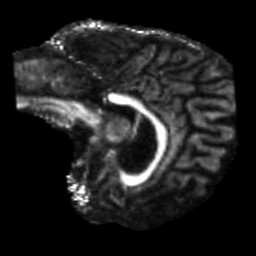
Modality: FA
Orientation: sagittal
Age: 64
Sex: male
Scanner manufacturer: siemens
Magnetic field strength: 3 T
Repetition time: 5.25 s
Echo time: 0.08 s